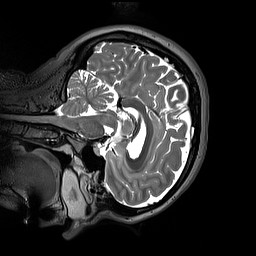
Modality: T2w
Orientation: sagittal
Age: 36
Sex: female
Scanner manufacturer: siemens
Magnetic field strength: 3 T
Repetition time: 3.2 s
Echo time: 0.412 s